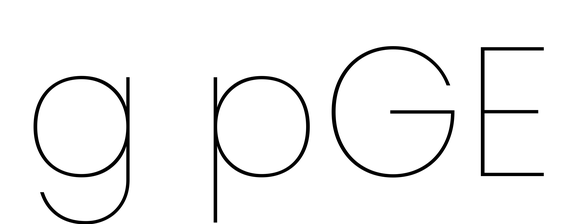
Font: Poppins-Thin